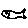
Label: fish